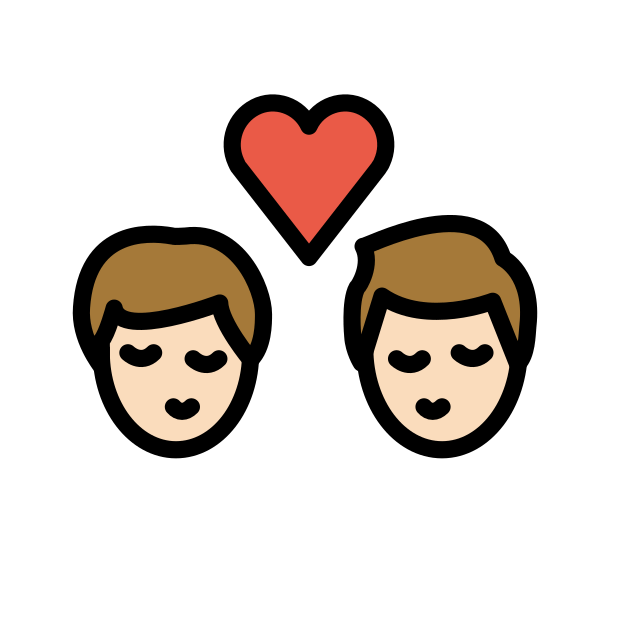
kiss: man, man, light skin tone